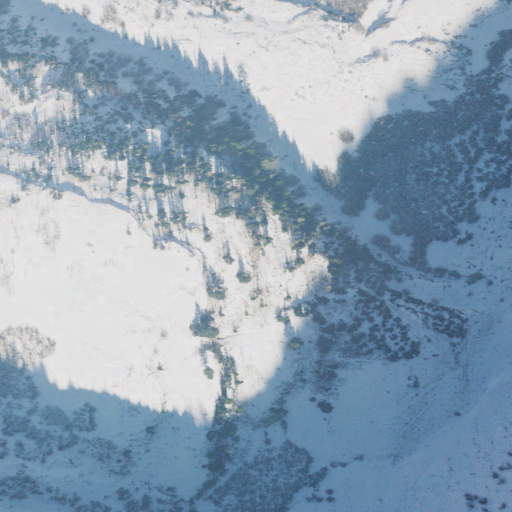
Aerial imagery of slope(s) in Utah named Giant Staircase containing deciduous forest, evergreen forest, shrub, woody wetlands, and mixed forest